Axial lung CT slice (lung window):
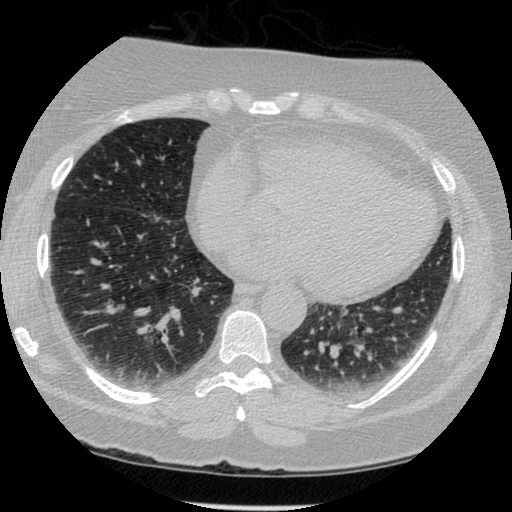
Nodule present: no